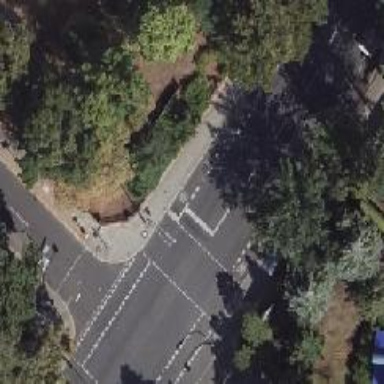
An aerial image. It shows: Road with traffic signals for signaling.